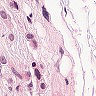
Metastatic tissue present: yes